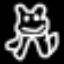
Label: frog